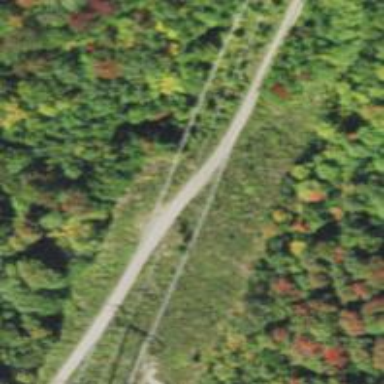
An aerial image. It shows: Track road.